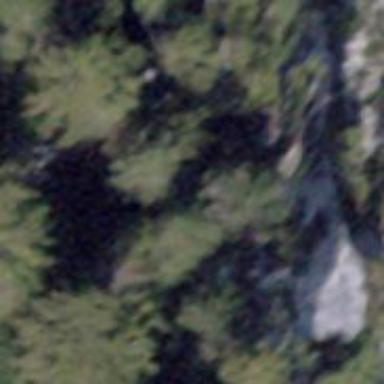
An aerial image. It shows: Natural cliff.